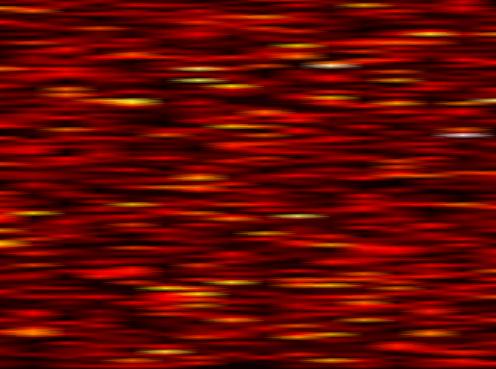
Label: UFMC